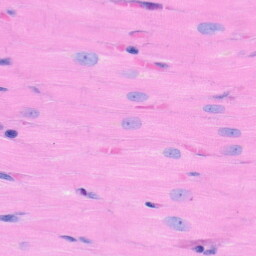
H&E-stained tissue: Heart